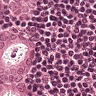
Metastatic tissue present: yes